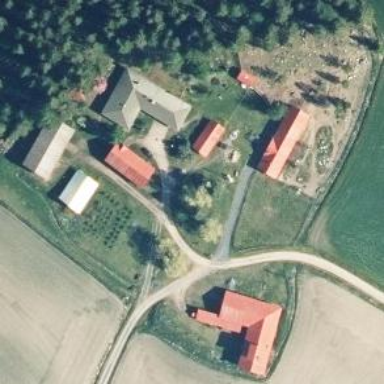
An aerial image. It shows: Farmyard area.